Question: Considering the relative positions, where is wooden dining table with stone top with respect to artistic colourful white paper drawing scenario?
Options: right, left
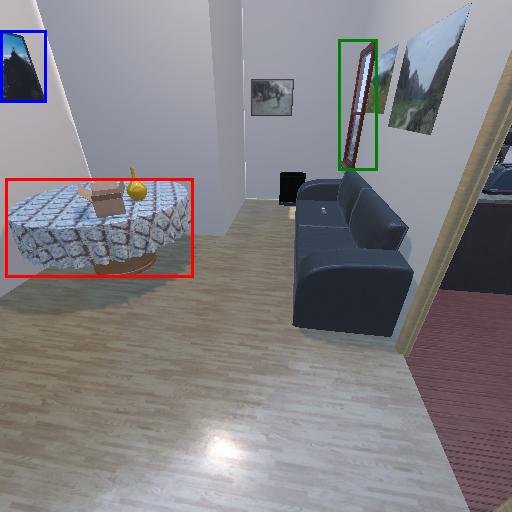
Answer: right